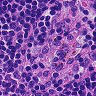
Metastatic tissue present: no